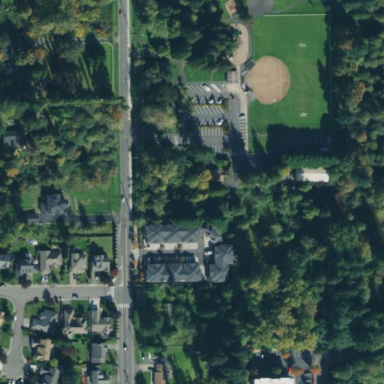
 and basketball court. The park is surrounded by towering cedar trees."